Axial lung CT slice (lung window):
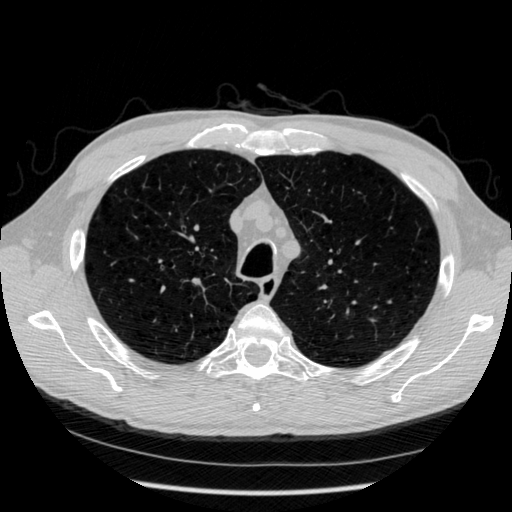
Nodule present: no